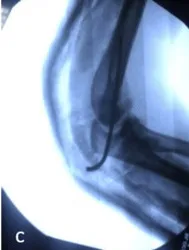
Profil perioperative fluoroscopic picture of the elbow.
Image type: radiology (x_ray)